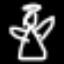
Label: angel